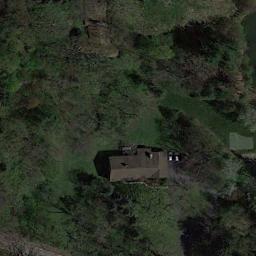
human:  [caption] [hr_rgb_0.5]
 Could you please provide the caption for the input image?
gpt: The sparse residential  is surrounded by trees .

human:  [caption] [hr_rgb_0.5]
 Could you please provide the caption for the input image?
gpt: In a sparse residential area there is a house and several green trees surrounded by grass .

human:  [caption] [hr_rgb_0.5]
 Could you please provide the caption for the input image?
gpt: At the intersection of two roads, There are several sparse residences .

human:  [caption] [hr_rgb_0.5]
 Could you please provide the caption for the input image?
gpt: The sparse residential is on the grass next to some trees .

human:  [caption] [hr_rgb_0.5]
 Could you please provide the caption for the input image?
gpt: A sparse residential area with many green trees and a brown building .